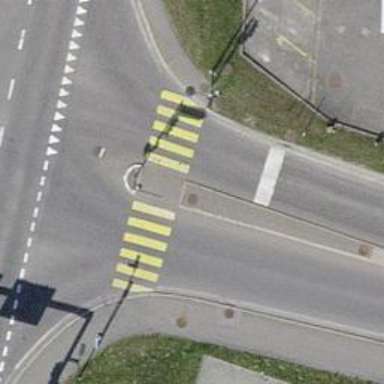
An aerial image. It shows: Road crossing with traffic signals and central island.